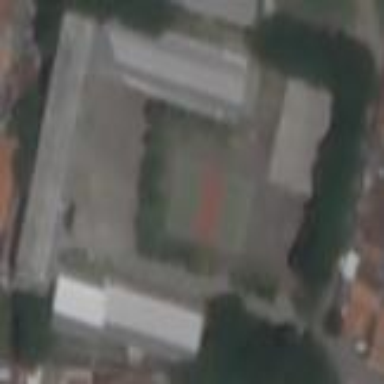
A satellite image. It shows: School.